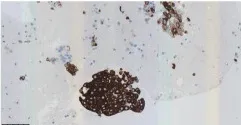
Positive staining of CK5/6.
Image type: pathology (immunostaining)